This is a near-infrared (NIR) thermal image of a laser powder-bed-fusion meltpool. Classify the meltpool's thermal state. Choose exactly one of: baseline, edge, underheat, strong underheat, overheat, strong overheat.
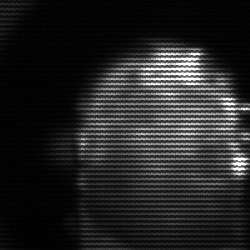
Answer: baseline